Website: bh-photo
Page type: payment
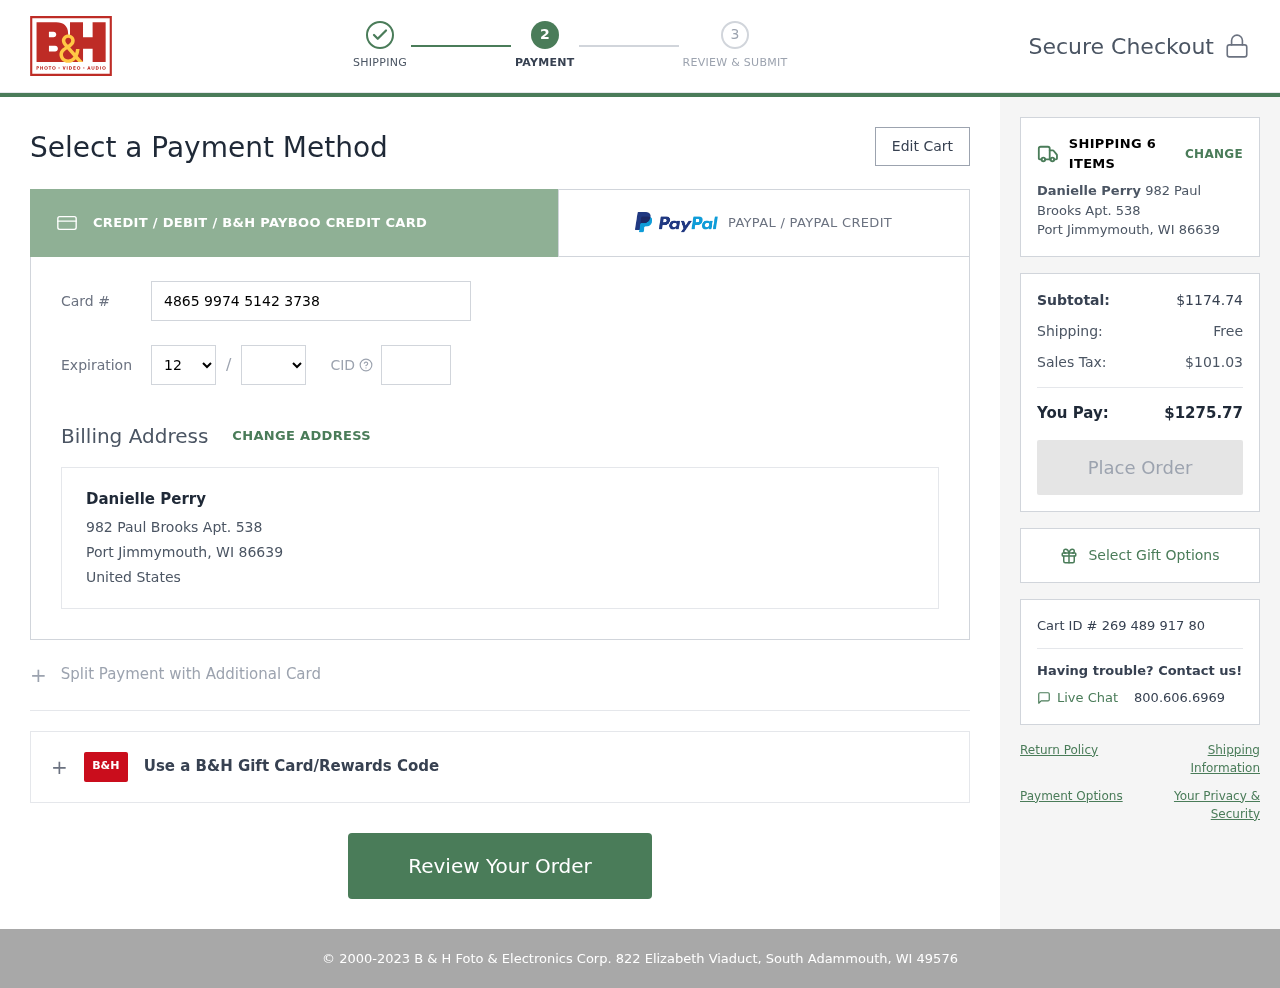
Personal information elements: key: PII_CARD_CVV
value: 715
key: PII_CARD_EXPIRY_MONTH
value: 12
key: PII_CARD_EXPIRY_YEAR
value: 27
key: PII_CARD_NUMBER
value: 4865 9974 5142 3738
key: PII_CITY_STATE_ZIP
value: Port Jimmymouth, WI 86639
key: PII_COUNTRY
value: United States
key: PII_FULLNAME
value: Danielle Perry
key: PII_STREET
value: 982 Paul Brooks Apt. 538
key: PII_FULLNAME2
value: Danielle Perry
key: PII_CITY
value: Port Jimmymouth
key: PII_STATE_ABBR
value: WI
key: PII_POSTCODE
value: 86639
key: PII_POSTCODE_FULL
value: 86639
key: PII_CITY_STATE
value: Port Jimmymouth, WI
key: PII_POSTCODE_NUMERIC
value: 86639
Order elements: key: ORDER_NUM_ITEMS
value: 6
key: ORDER_SUBTOTAL
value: $1174.74
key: ORDER_SHIPPING_COST
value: Free
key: ORDER_TAX
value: $101.03
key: ORDER_TOTAL
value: $1275.77
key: ORDER_ID
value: Cart ID # 269 489 917 80